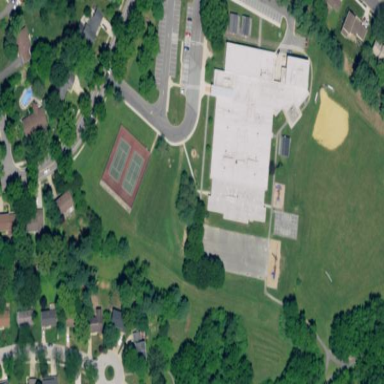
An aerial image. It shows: School.